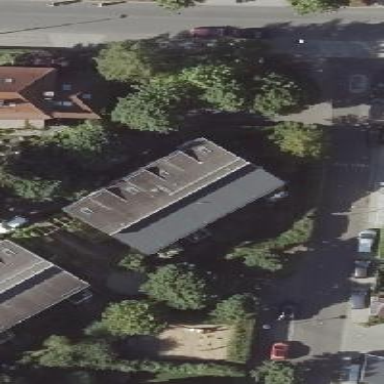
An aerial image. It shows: Flat-roofed apartment building.